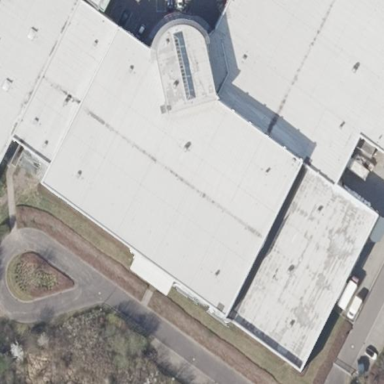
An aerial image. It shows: Retail building that houses furniture shop.